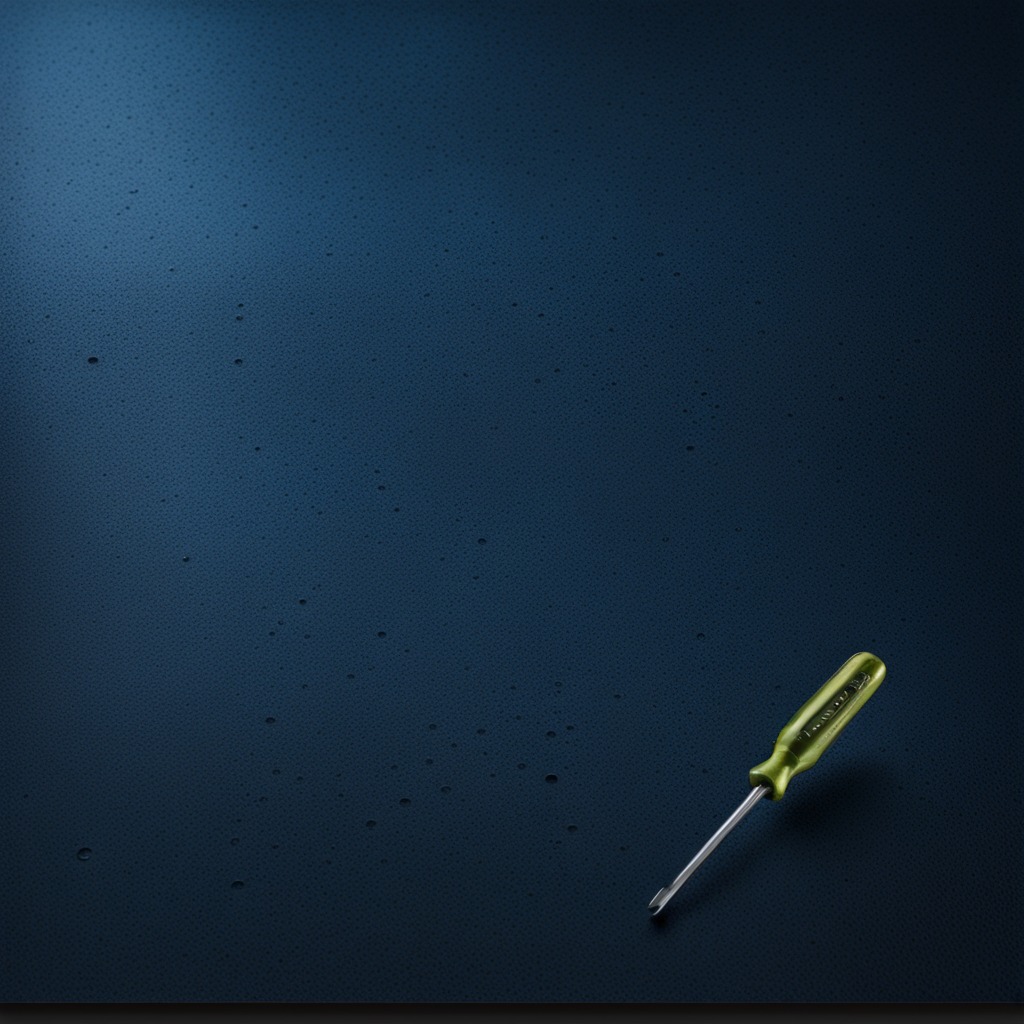
A screwdriver is lying on the clean granite tabletop covered with a blue rubber mat inside a workshop at night dim ambient light soft shadows worn but beneath the mat.